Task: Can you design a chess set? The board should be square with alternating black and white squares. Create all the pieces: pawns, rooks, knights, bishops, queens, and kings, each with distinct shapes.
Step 2954:
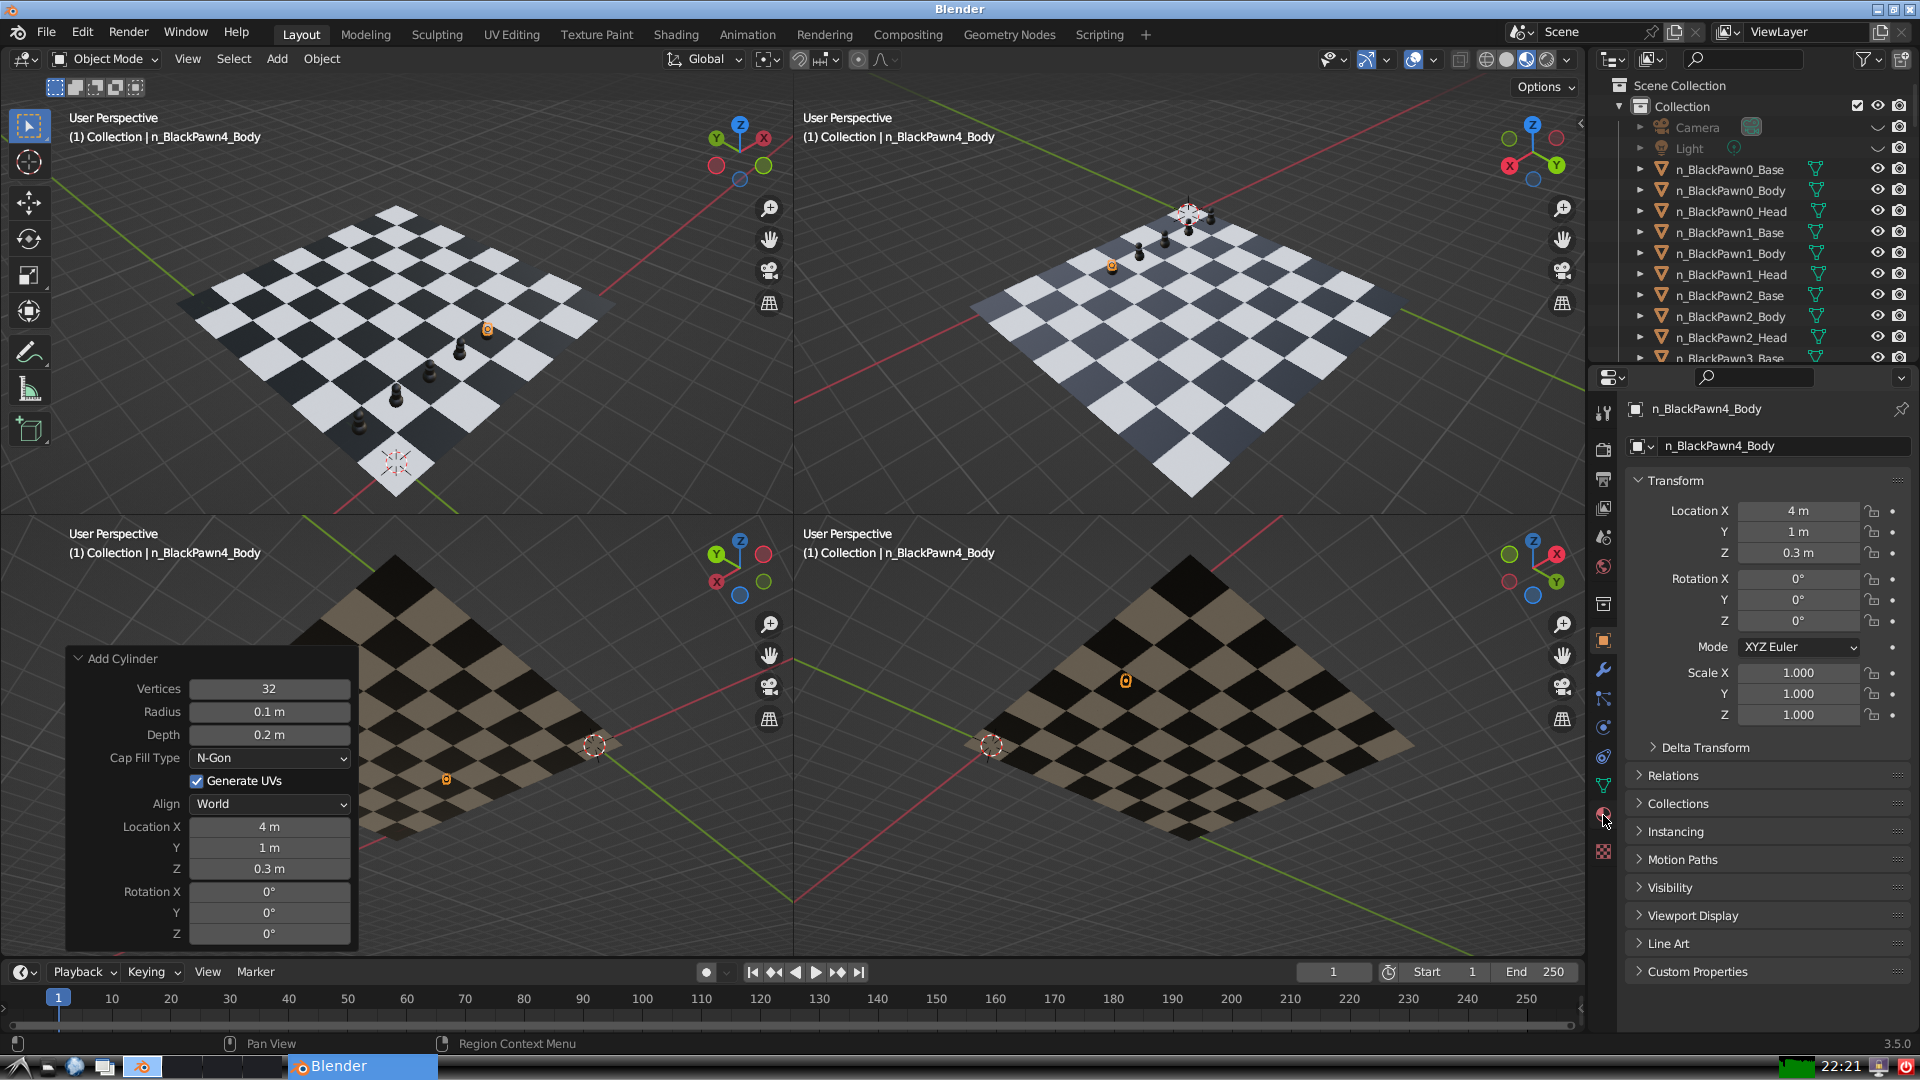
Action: click: no